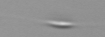
Label: Cylindrotheca_morphotype1